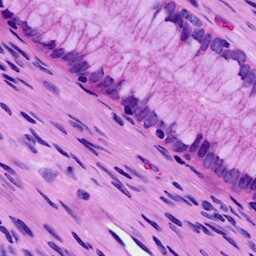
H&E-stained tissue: Cervix